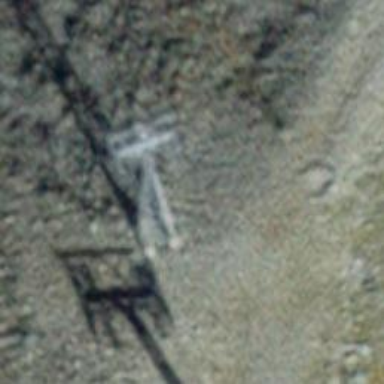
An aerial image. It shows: Pylon used for aerialway.